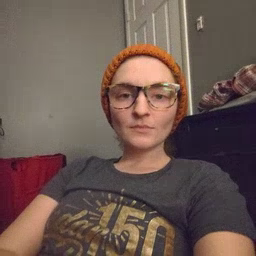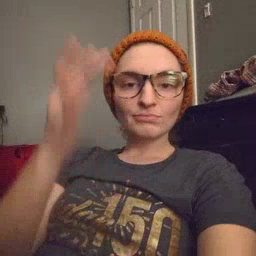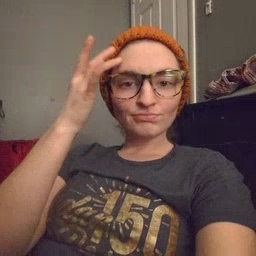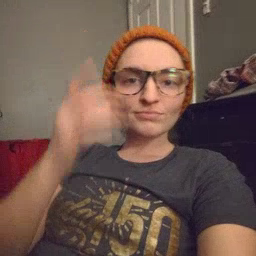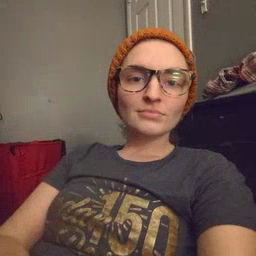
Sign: sick